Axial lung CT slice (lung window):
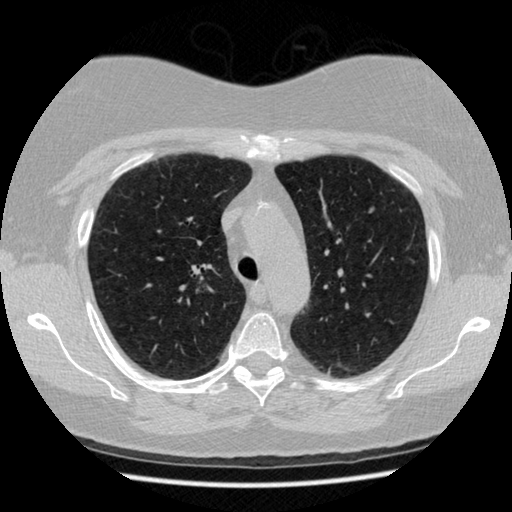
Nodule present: yes
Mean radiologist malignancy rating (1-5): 2.5